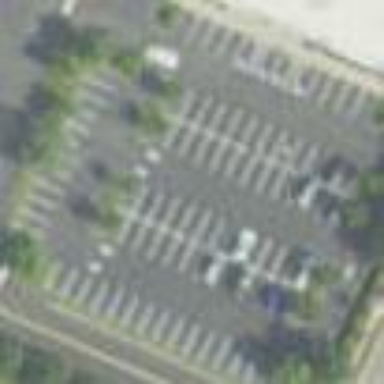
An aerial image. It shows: Parking area with asphalt surface.